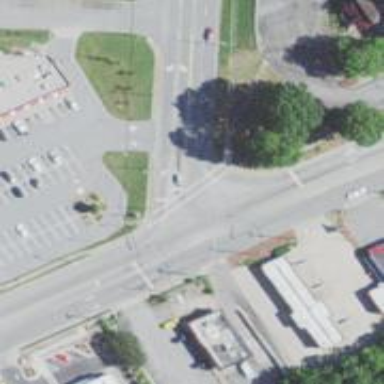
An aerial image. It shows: Tertiary road with asphalt surface and sidewalk on the left.